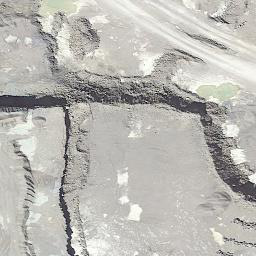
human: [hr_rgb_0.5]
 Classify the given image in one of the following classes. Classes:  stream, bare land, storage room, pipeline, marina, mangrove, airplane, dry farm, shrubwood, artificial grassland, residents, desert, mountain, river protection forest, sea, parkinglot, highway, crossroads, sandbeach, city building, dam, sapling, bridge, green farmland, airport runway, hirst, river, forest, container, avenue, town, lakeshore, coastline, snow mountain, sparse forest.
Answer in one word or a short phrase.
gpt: bare land